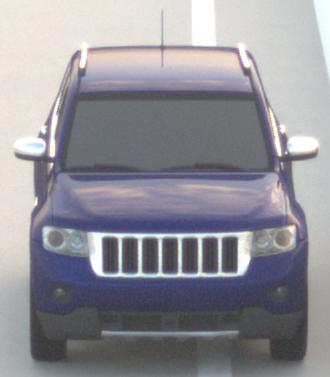
Make: Jeep
Model: Grand Cherokee
Detailed model: WK2
Model produced from: 2010
Model produced until: 2021
Doors: 5
Color: blue
Road condition: dry road
Daytime: sunrise or sunset
Contrast: medium contrast